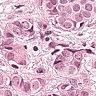
Metastatic tissue present: yes